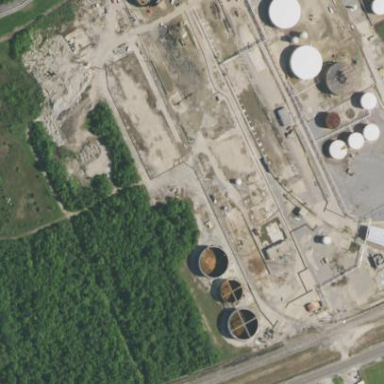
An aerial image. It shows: Industrial area designated as petroleum terminal.